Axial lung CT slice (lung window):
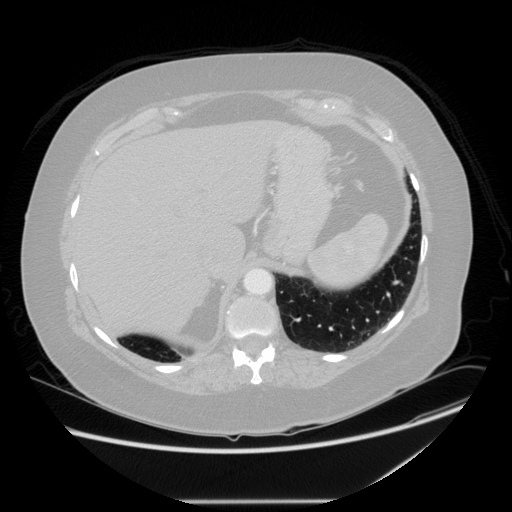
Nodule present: no